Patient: sex M, age 52
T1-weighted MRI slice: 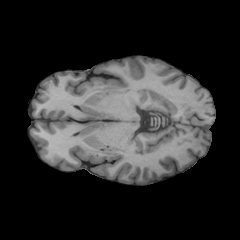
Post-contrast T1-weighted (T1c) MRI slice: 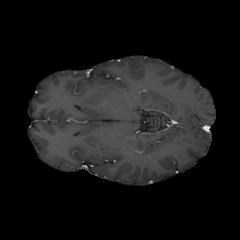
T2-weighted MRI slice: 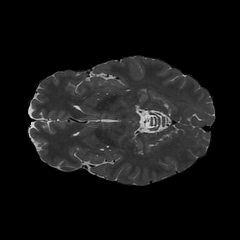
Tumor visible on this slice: no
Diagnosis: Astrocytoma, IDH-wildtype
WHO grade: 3